Question: I am using the ListBox (from DevExpress). The highlight color is a pale orange (?) as shown the picture. How do I change that to blue or something else ?

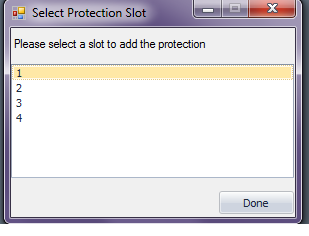
Answer: You need to remove the theme of the listbox first.
The Theme overrides the changes you make to the 'Appereance' property.

Choose anything but the "Skin" value - if you need to override the colors.
then set the colors you want:

<URL> video shows how it is done to the XtraGrid - but the prnciple can still be applyed to the listbox.
if you need change the highligt color - remove the skin (as shown)
and use the DrawItem event:
'''
private void listBoxControl1_DrawItem(object sender, ListBoxDrawItemEventArgs e)
{
if(e.State != (DrawItemState.Focus & DrawItemState.Selected))
{
e.Appearance.BackColor = Color.Blue;
}
}
'''
AND you need to set the listBox property
'this.listBoxControl1.HotTrackSelectMode = DevExpress.XtraEditors.HotTrackSelectMode.SelectItemOnClick;'